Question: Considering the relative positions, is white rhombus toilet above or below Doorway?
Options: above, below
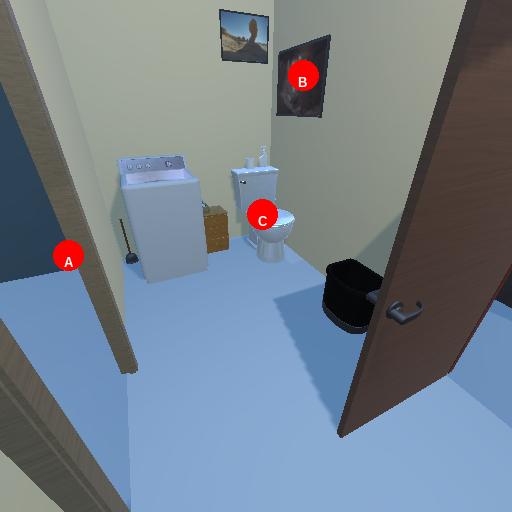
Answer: above